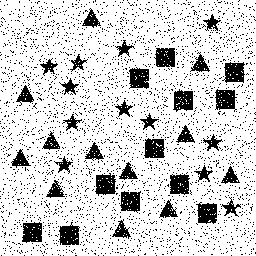
Squares: 12
Triangles: 12
Stars: 12
Total shapes: 36